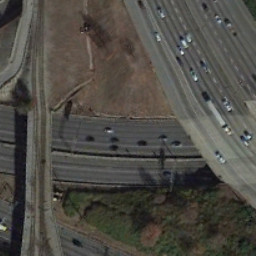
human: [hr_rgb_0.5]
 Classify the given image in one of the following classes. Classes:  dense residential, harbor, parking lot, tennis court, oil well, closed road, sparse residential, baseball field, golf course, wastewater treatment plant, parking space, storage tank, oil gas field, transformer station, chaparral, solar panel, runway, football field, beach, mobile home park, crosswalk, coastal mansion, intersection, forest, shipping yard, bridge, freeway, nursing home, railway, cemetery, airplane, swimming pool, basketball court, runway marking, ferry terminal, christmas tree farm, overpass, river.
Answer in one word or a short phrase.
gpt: overpass